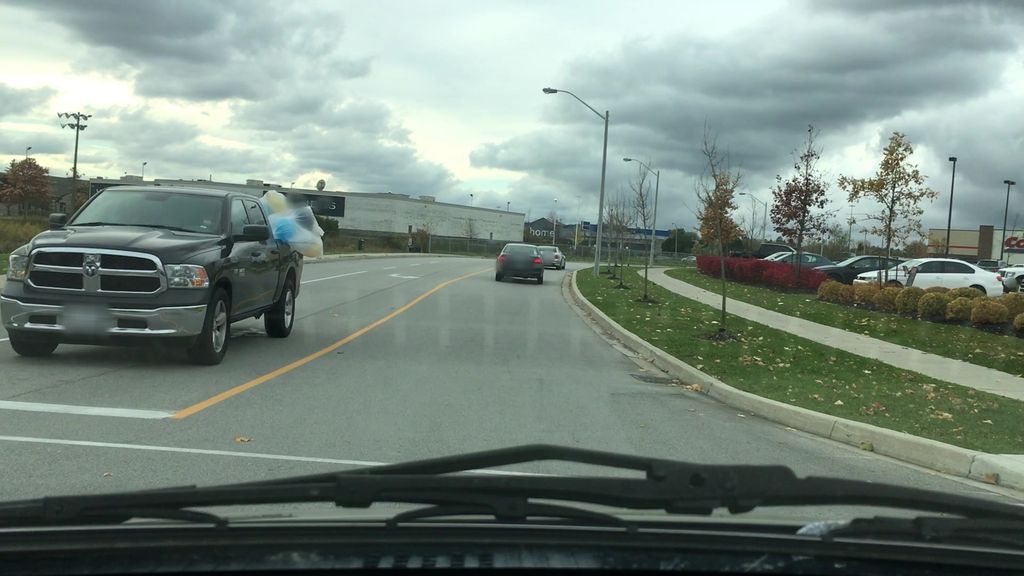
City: hamilton